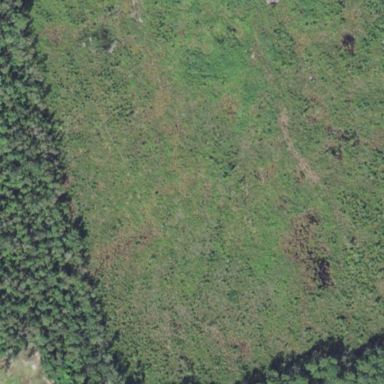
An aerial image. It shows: Forest with evergreen needle-leaved trees.